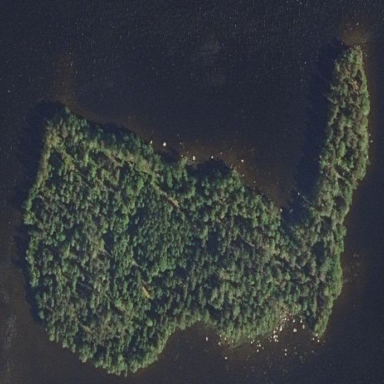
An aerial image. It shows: Island covered with woodland.